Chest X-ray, PA view. Patient: 67 years old, sex M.
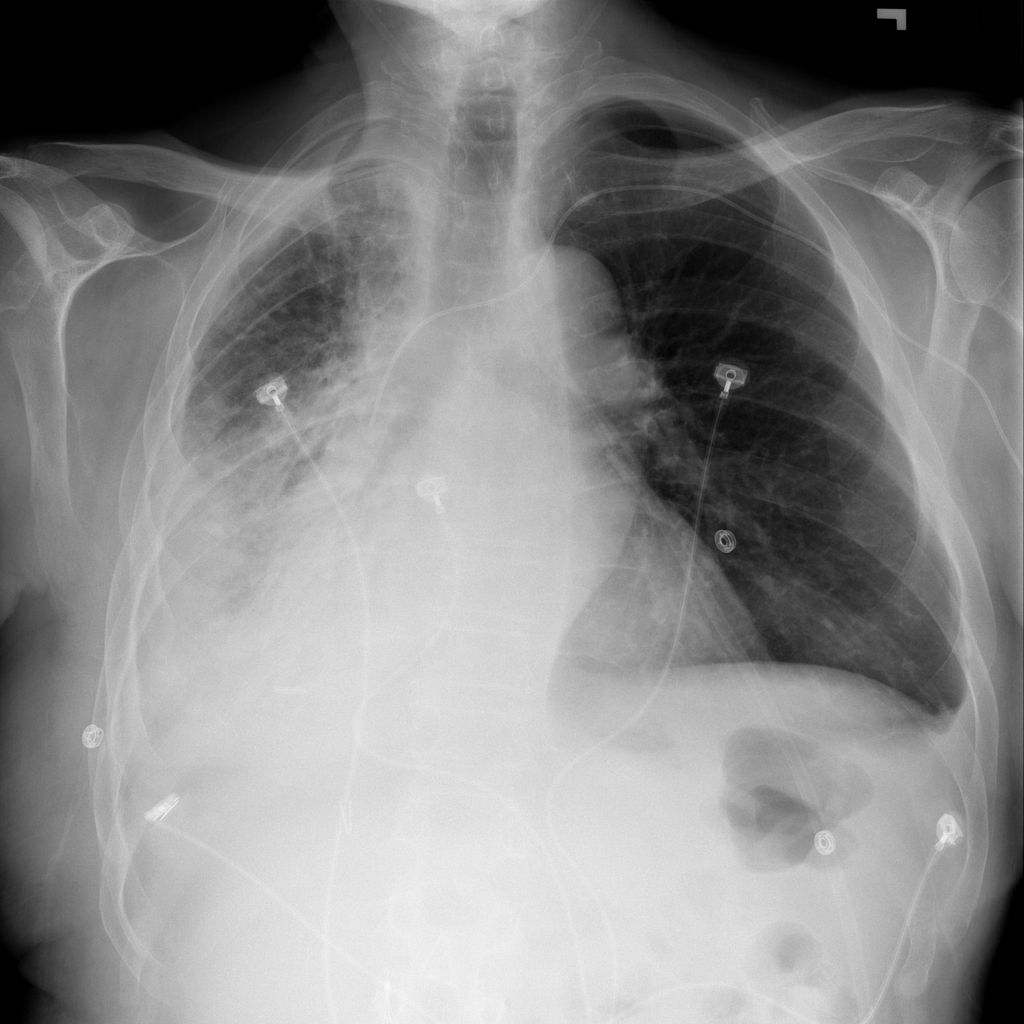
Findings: Atelectasis